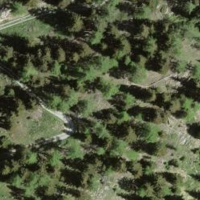
EUNIS habitat code: 43
Species observed at this site:
Parnassius apollo